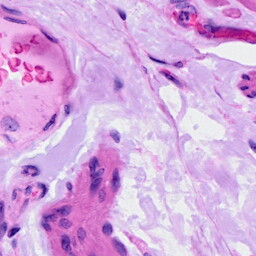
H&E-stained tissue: Ovarian